Question: Implementing queues & jobs in Laravel 5.1 in my project using <URL>, I can now send jobs to the IronMQ queue like you see in image bellow :

What I want now is to get the current number of messages in queue (number in red box) in the handle function in my job, find job code bellow :
'''
class GetWords extends Job implements SelfHandling, ShouldQueue{
use InteractsWithQueue, SerializesModels;
/**
* Create a new job instance.
*/
public function __construct(Url $url)
{
}
/**
* Execute the job.
*/
public function handle()
{
//getting the name of queue
dd($this->job->getName()); //return 'words'
$currentNumberMsgsInQueue = ?????; //i can't find how
//Condition
if($currentNumberMsgsInQueue == 10){
//Do something
}
}
}
'''
How to get number of queued jobs (messages) in IronMQ queue using Laravel ?
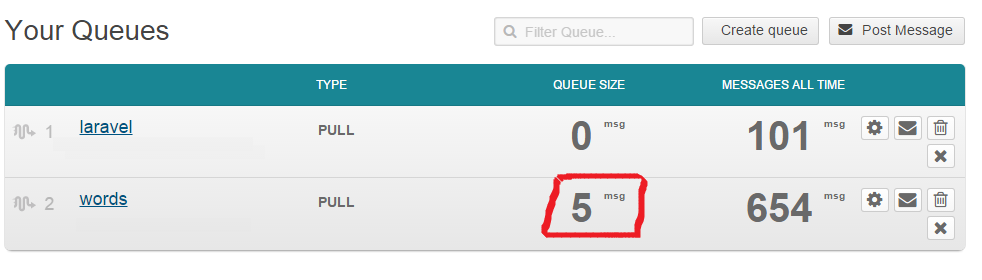
Answer: After days of searching I found the answer, there's no 'method/function' in that can give us the number of queued jobs in .
But against <URL>.
> <URL> :
Example, if we want the number of messages in queue, we have just to <URL> and peek the 'size' from result.
'''
GET /queues/{Queue Name}
'''
---
You can find your first base link inside the concerned queue in your project under case (see picture bellow) :
<URL>
'''
//To get queue info we have url : GET /queues/{Queue Name}
var url = "https://{Host}/{API Version}/projects/{Project_ID}/queues/{Queue_Name}?oauth={Token}";
//Using ajax $.get
$.get( url ,
function( result ) {
alert( "Queue size is :" + result["queue"]["size"]);
});
'''
'''
{
"queue": {
"project_id": 123,
"name": "my_queue",
"size": 0,
"total_messages": 0,
"message_timeout": 60,
"message_expiration": 604800,
"type": "pull/unicast/multicast",
"push": {
"subscribers": [
{
"name": "subscriber_name",
"url": "http://mysterious-brook-1807.herokuapp.com/ironmq_push_1",
"headers": {
"Content-Type": "application/json"
}
}
],
"retries": 3,
"retries_delay": 60,
"error_queue": "error_queue_name",
"rate_limit": 10
}
}
}
'''